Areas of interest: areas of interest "Home Furnishing and Building Materials Market"
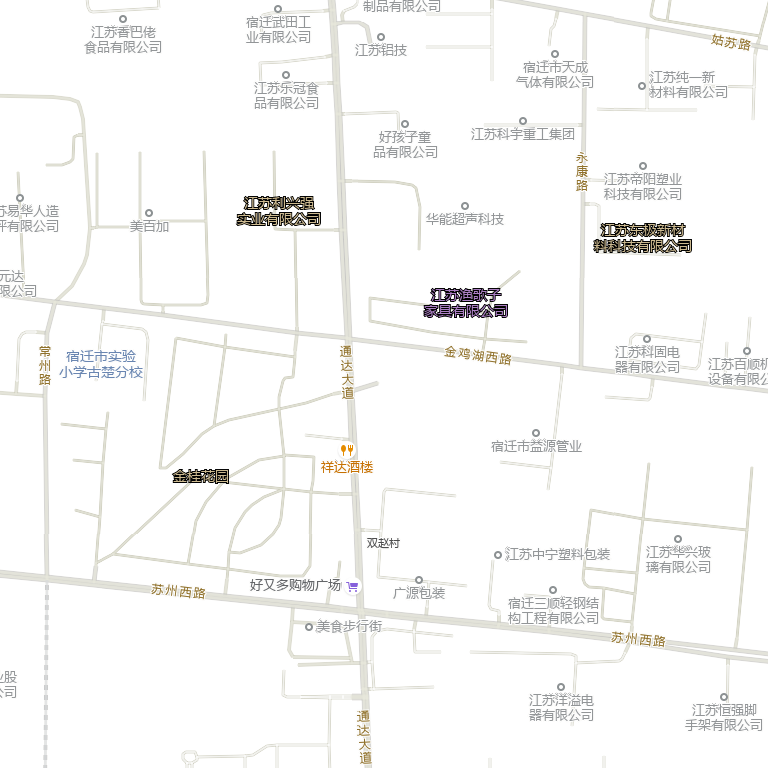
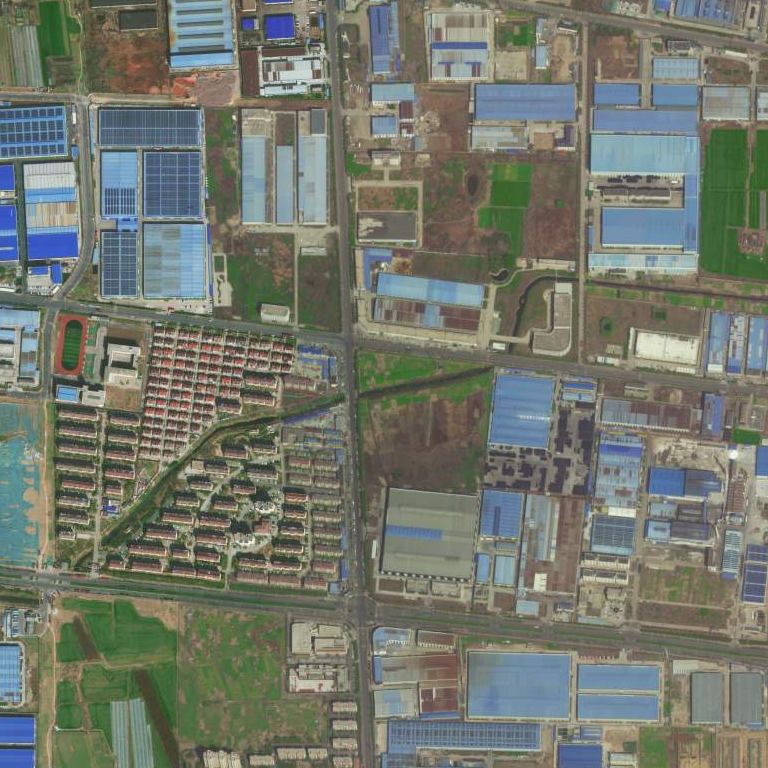